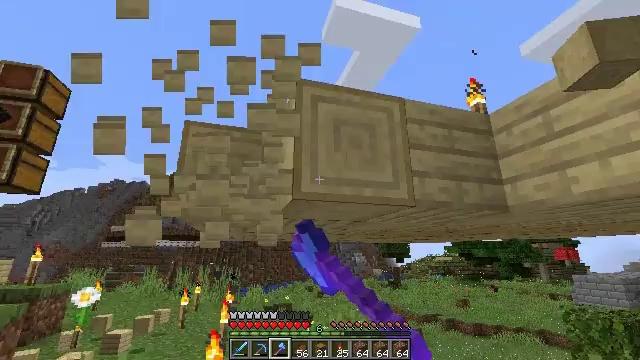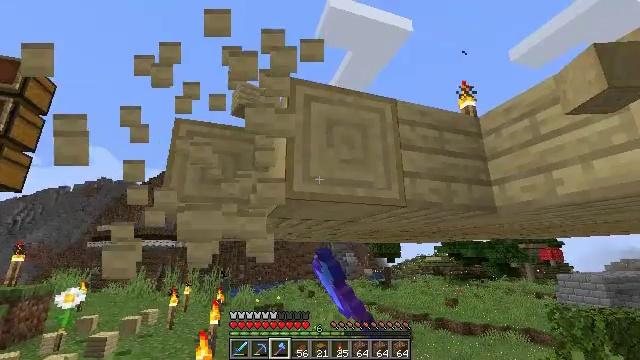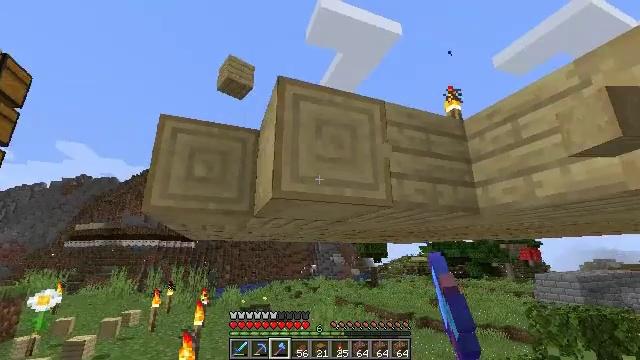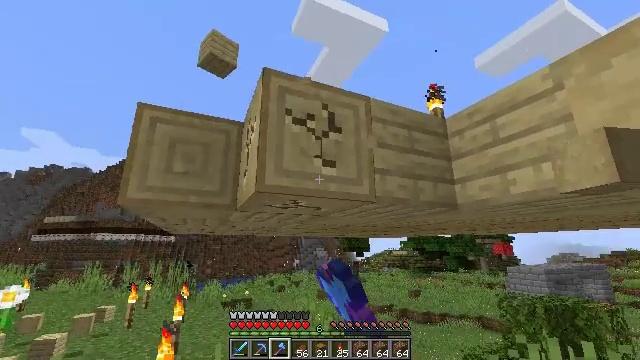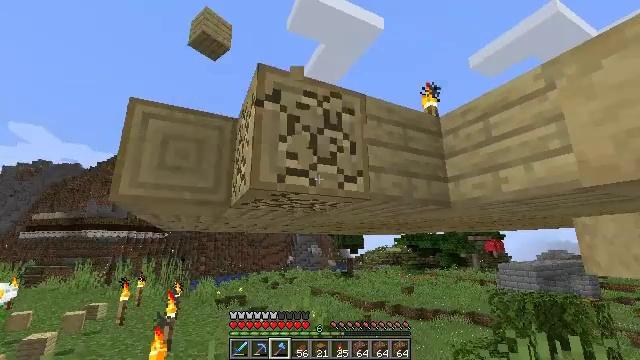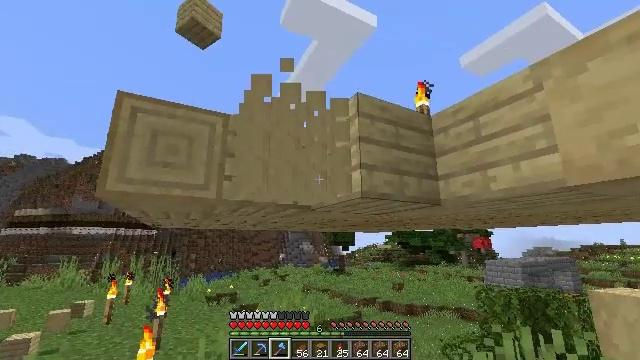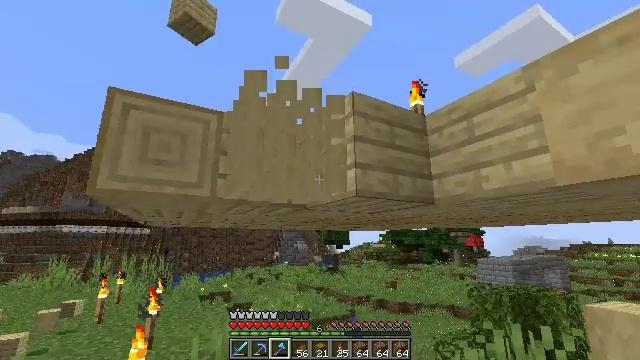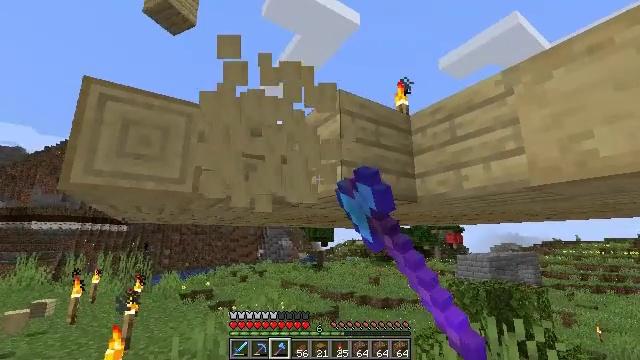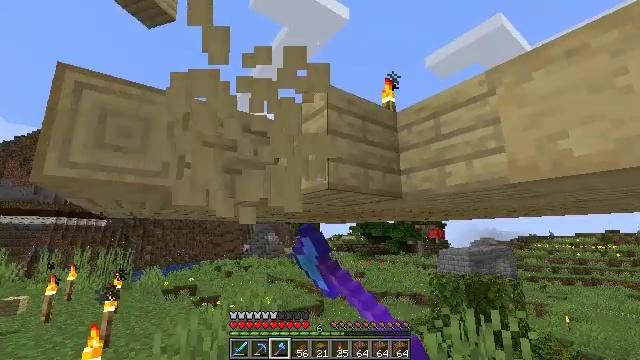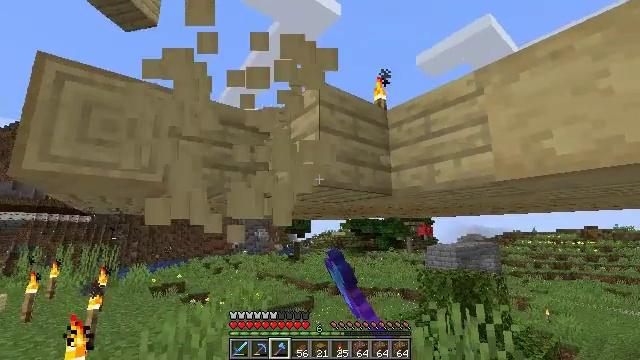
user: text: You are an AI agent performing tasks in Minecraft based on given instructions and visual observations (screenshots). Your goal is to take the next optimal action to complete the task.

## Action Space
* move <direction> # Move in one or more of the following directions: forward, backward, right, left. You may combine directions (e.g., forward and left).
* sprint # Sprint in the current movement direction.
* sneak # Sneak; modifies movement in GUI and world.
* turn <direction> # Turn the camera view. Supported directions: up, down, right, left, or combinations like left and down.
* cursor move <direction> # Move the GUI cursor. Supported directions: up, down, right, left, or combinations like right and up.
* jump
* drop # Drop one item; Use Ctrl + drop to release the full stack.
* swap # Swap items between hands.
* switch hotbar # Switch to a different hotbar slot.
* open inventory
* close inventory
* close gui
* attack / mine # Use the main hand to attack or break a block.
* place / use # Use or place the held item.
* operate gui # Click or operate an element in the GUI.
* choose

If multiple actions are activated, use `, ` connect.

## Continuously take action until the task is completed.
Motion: motion action
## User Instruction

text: Collect the stripped birch log by attacking it.
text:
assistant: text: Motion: turn right, attack / mine
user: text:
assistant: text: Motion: turn right, attack / mine
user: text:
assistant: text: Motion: turn right and down, attack / mine
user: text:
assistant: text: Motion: turn right, attack / mine
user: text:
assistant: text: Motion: turn right, attack / mine
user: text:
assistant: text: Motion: turn right, attack / mine
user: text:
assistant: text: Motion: turn right, attack / mine
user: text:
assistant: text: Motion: turn right and down, attack / mine
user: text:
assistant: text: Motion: turn right, attack / mine
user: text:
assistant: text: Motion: attack / mine